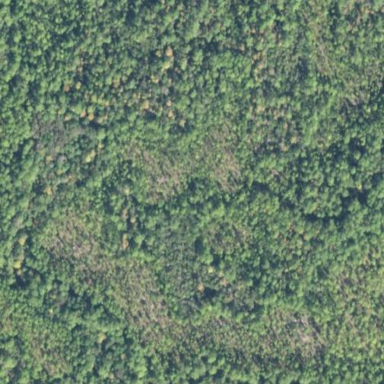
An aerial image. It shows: Forest with needle-leaved trees.